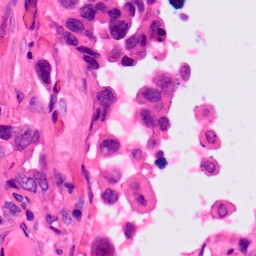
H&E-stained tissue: Lung